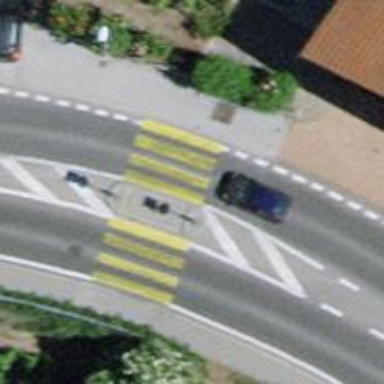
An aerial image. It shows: Zebra crossing with crossing island.